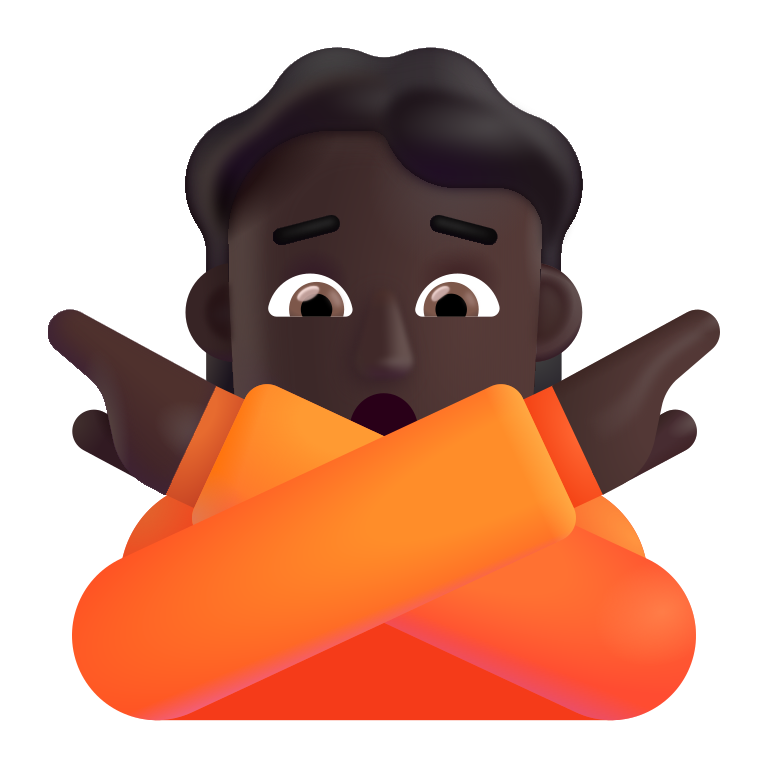
person gesturing no color dark